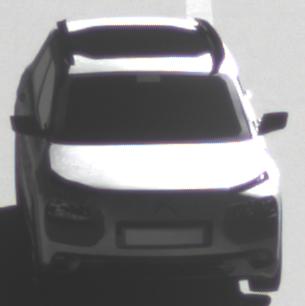
Make: Citroen
Model: C4 Cactus PureTech 75
Detailed model: C4 Cactus
Model produced from: 2014/09
Model produced until: 2015/03
Doors: 5
Color: white
Road condition: dry road
Daytime: morning or afternoon
Contrast: high contrast